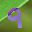
Label: 9